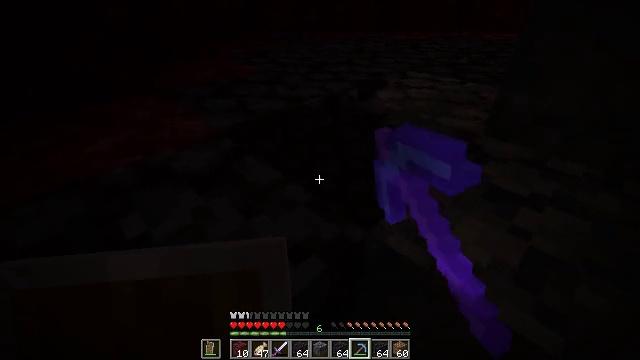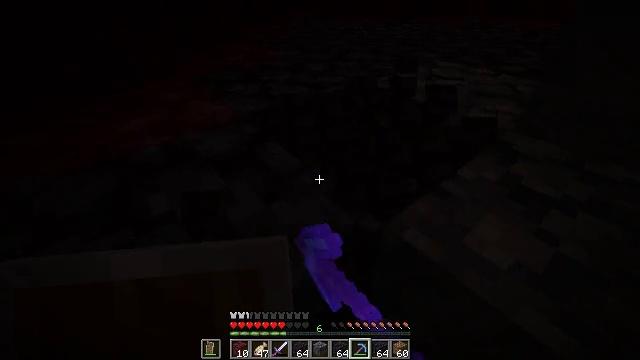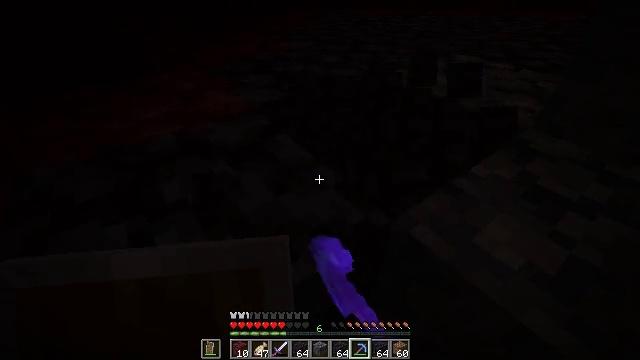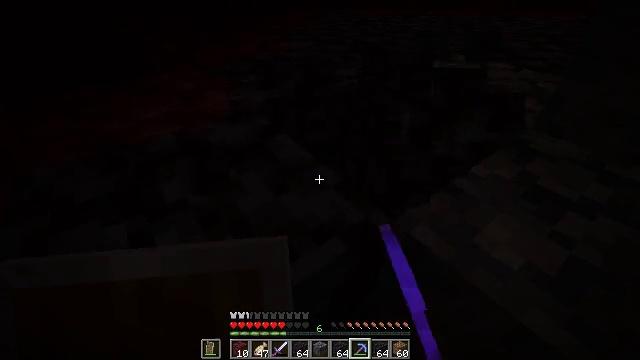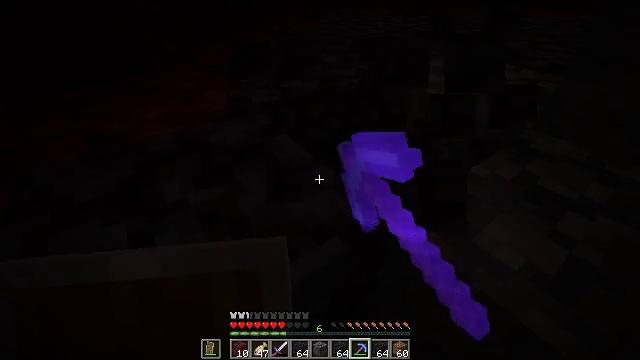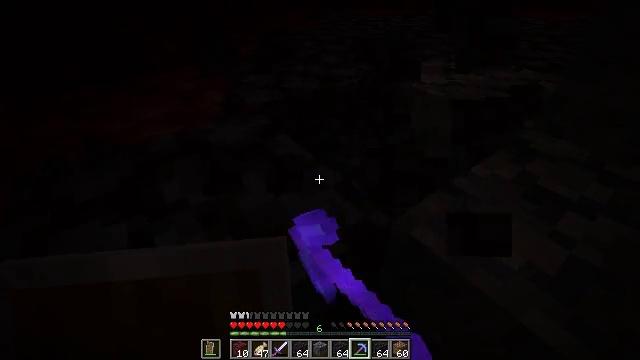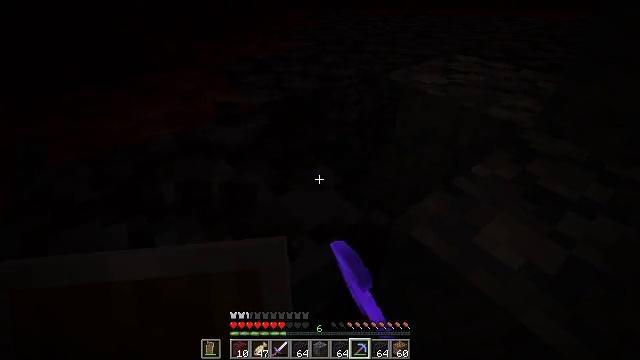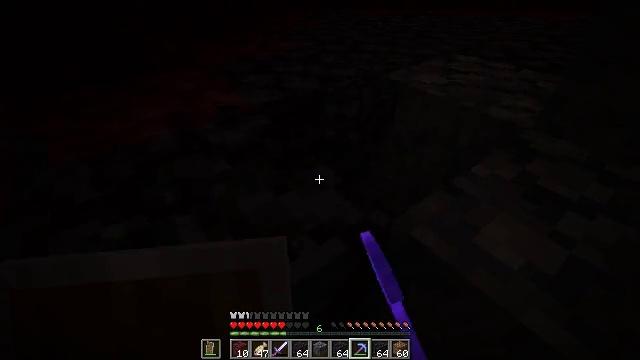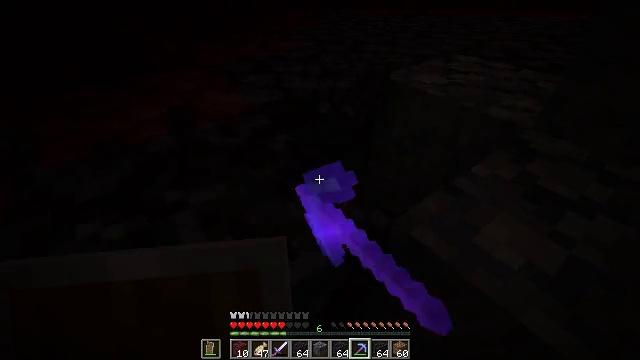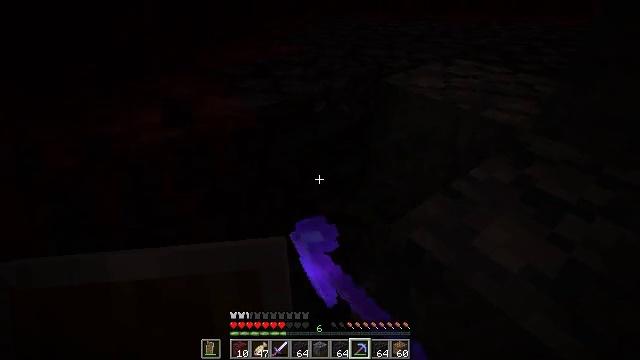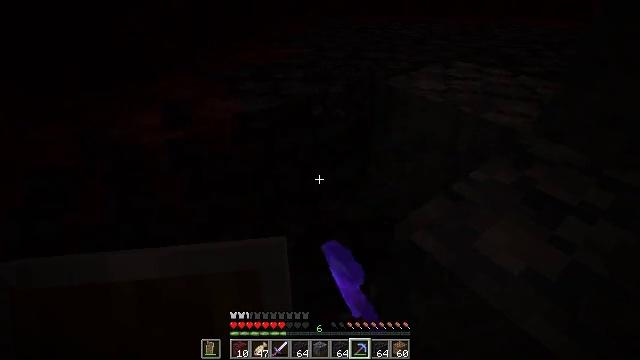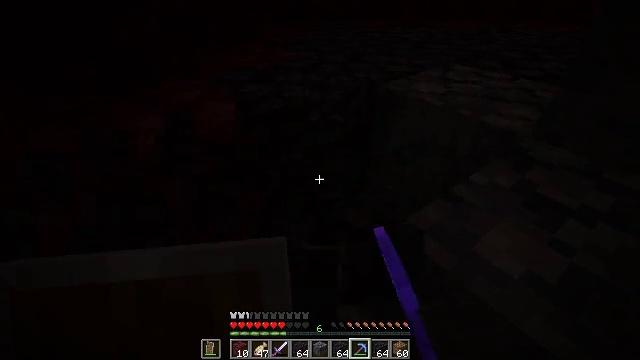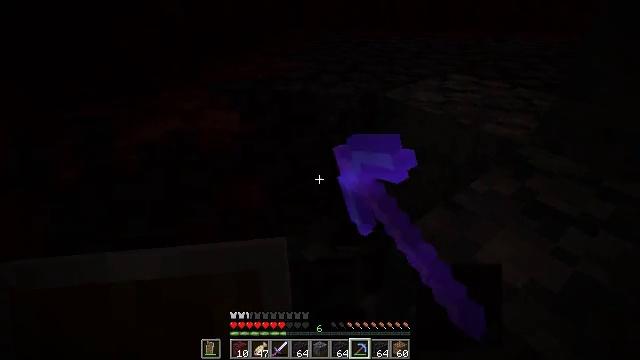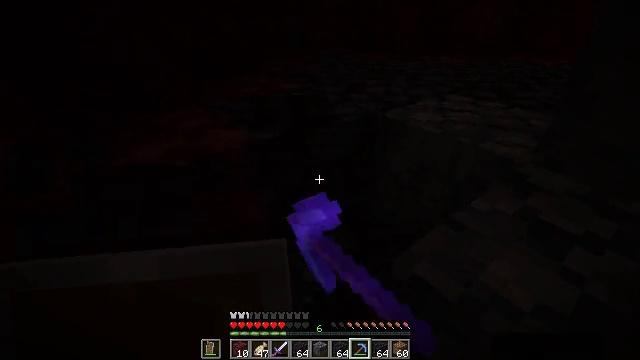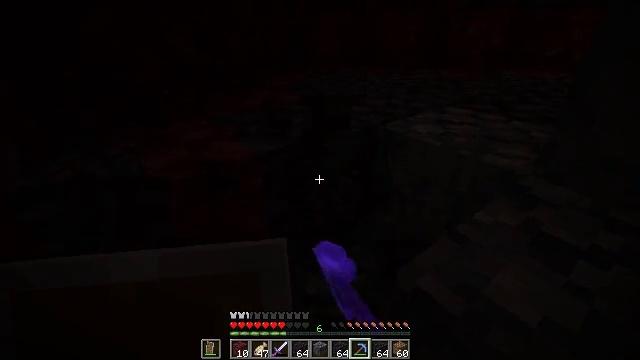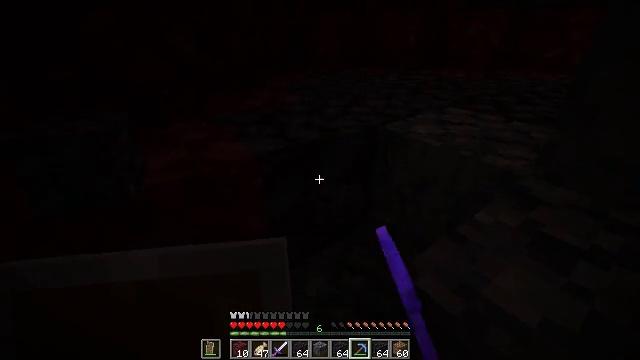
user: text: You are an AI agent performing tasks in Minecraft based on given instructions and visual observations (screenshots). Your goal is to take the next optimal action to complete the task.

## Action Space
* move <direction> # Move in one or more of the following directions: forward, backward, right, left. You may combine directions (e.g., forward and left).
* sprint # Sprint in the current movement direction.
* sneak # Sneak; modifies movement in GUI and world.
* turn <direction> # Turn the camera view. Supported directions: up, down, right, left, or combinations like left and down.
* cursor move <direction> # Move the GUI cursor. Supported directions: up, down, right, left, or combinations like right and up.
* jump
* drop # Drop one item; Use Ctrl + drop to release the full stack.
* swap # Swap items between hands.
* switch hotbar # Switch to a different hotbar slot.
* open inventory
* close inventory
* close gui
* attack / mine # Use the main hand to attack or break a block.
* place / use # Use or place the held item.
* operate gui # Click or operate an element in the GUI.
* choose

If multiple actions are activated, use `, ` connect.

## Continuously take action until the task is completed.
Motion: motion action
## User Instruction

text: Gather blackstone for crafting.
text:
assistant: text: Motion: turn left and down, attack / mine
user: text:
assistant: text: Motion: turn left and down, attack / mine
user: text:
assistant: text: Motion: attack / mine
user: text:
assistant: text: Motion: attack / mine
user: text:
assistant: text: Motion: attack / mine
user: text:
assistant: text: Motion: attack / mine
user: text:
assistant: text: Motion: attack / mine
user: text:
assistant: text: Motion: attack / mine
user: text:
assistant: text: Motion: attack / mine
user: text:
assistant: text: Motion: attack / mine
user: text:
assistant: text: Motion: attack / mine
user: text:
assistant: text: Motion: turn up, attack / mine
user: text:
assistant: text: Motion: turn up, attack / mine
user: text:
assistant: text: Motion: turn up, attack / mine
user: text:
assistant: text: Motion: attack / mine
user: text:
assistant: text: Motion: attack / mine
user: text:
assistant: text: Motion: move forward, attack / mine
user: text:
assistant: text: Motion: move forward, turn up, attack / mine
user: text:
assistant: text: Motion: move forward, turn right and up, attack / mine
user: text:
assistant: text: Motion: move forward, turn right and up, attack / mine
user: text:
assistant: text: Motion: turn right, attack / mine
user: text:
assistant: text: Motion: attack / mine
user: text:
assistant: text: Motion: attack / mine
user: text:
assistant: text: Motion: attack / mine
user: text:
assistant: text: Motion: attack / mine
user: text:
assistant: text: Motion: attack / mine
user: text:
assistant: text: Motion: turn right, attack / mine
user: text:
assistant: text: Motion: move forward, turn right and up, attack / mine
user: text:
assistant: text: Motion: move forward, attack / mine
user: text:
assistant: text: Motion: move forward, attack / mine